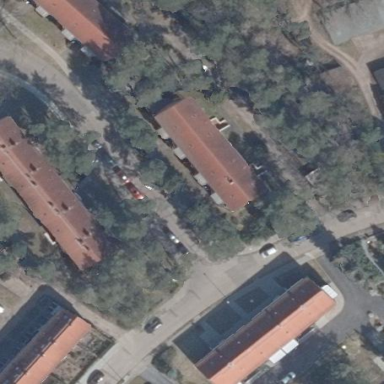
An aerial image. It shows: Residential building with red gabled roof.